Field crop: maize
Growth stage: 2
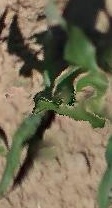
Species: maize